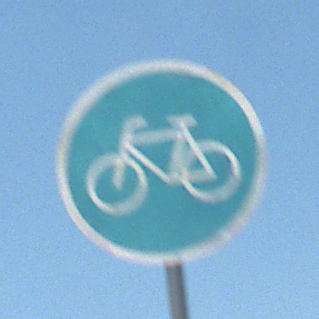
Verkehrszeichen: Radweg
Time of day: Midday
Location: Outdoor (Nature)
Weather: Clear
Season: NotSpecified
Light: Natural